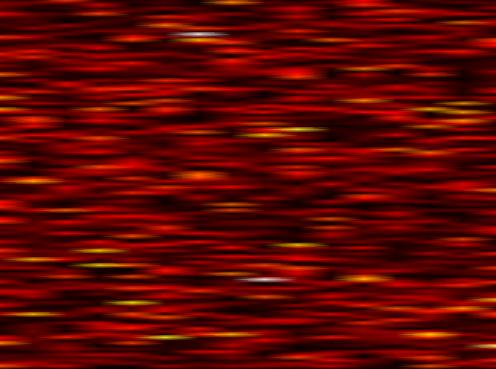
Label: OFDM